Question: I would like to have a badge icon + counter on the lock screen for my Silverlight 8.1 app. While migrating the app from SL 8.0 to SL 8.1 I also switched to Windows Notification Service (WNS) to be able to have access to the action center.
Now, I cannot find a way to have the badge logo on the lock screen show the icon of my app.
Steps to reproduce in a blank app:
- - -
I can define the badge logo both in the WMAppManifest.xml file:
'''
<DeviceLockImageURI IsRelative="true" IsResource="true">Assets/LockScreen.png</DeviceLockImageURI>
'''
Or in the new Package.appxmanifest.xml file:
'''
<m3:LockScreen Notification="badge" BadgeLogo="Assets\LockScreen.png" />
'''
But in both case, it doesn't work (icon is missing):

I also tried various image resolution but that doesn't solve the issue.
Thanks,
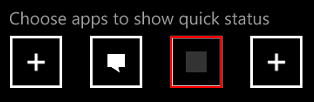
Answer: In our Silverlight 8.1 app with lockscreen notification support and WNS we have used:
-
-
The icons we use - they need to be only white-to-transparent colors. LockImage.png is 38x38m, BadgeLogo.png is 58x58.
We don't have in the tag in WMAppManifest.xml - if you define both in Package.appxmanifest and in WMAppManifest.xml, your app will have two entries in the Lockscreen app settings combobox and that's something you don't want.
In case of Silverlight 8.1 app with WNS just define the lock screen settings in Package.appxmanifest and it should work just fine.